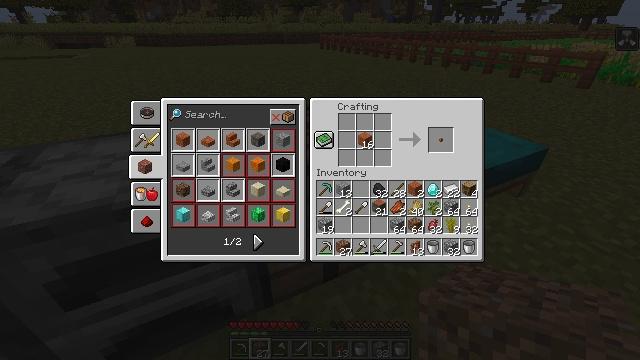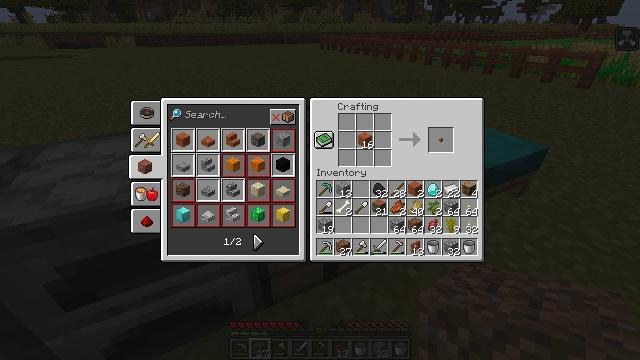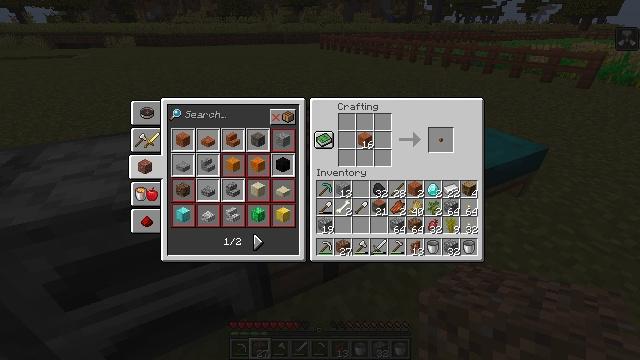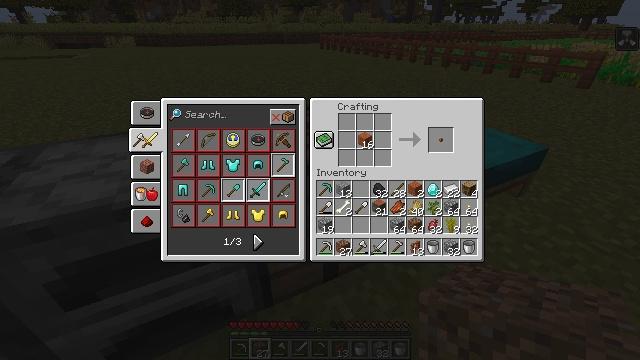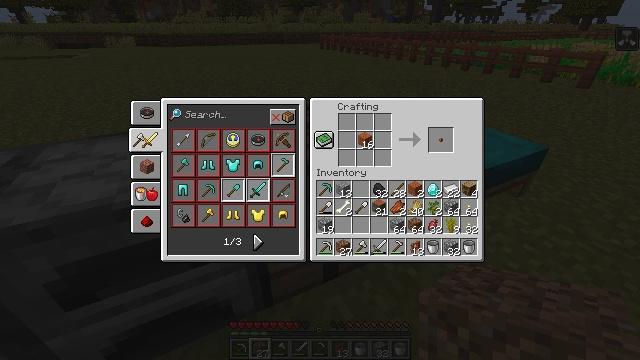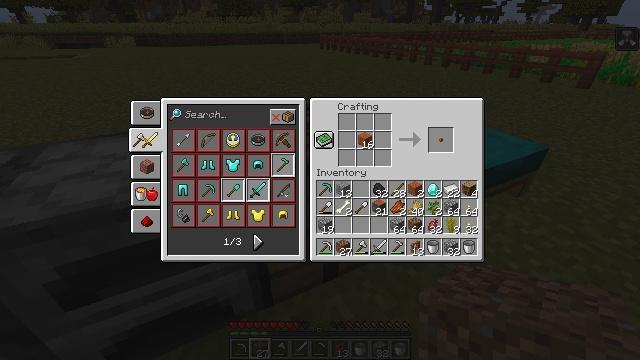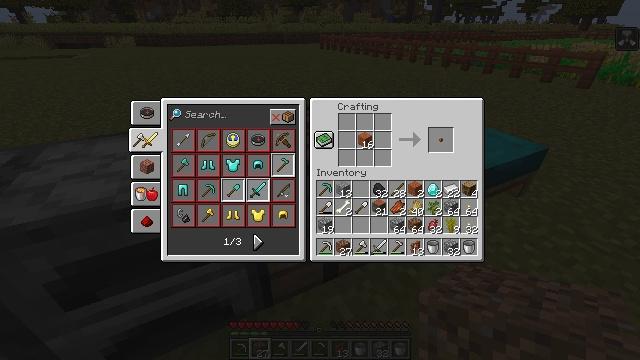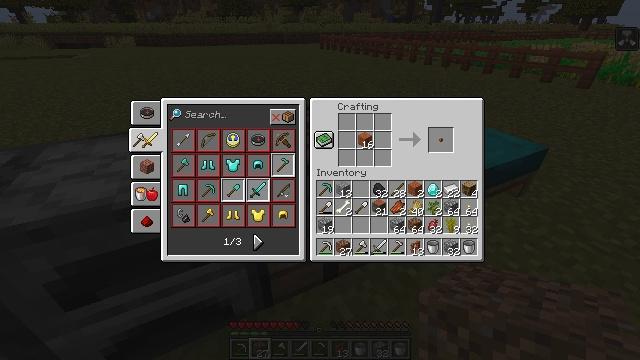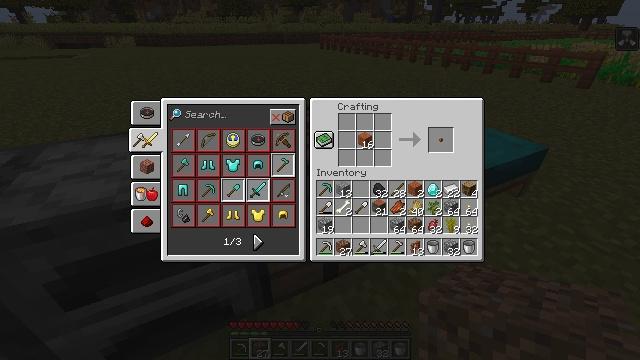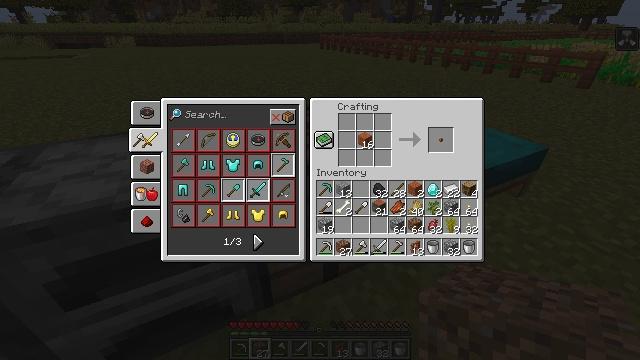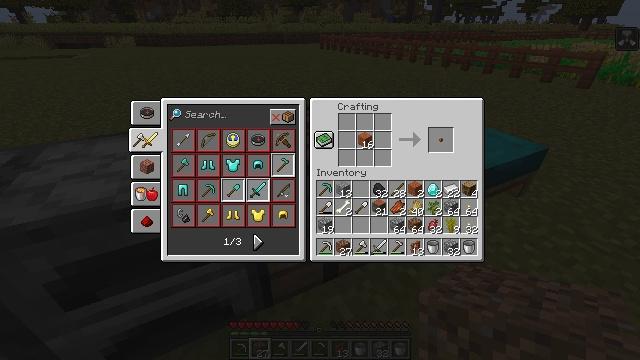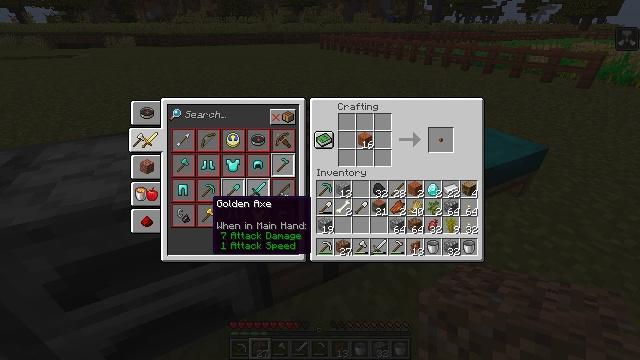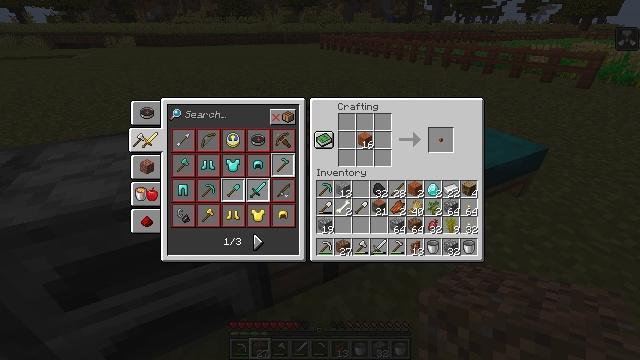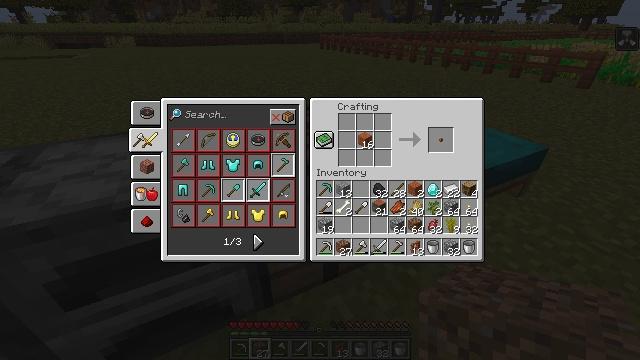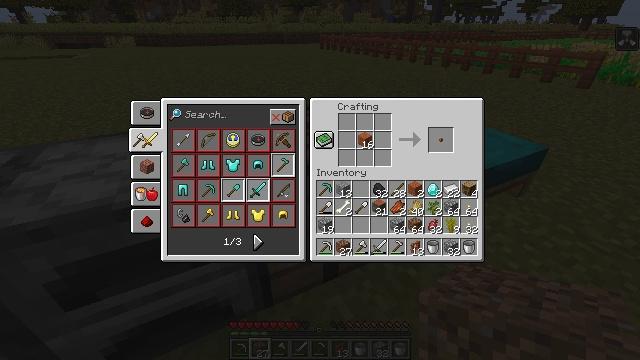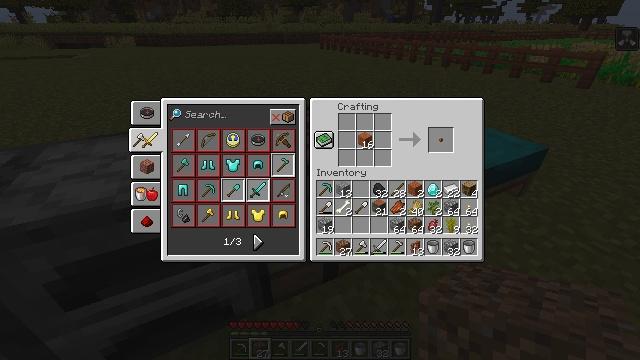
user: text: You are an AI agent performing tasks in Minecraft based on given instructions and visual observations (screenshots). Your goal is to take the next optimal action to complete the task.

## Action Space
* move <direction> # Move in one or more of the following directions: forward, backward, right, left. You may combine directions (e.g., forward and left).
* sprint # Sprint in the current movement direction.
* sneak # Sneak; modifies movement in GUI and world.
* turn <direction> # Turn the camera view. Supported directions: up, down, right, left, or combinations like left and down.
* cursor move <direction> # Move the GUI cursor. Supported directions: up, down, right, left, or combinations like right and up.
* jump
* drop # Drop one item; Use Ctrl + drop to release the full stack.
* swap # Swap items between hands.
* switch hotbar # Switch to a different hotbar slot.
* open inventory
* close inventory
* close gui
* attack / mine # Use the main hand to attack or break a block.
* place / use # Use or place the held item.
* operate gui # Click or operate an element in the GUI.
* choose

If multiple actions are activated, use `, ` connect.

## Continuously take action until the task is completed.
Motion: motion action
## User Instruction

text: Create an acacia sign on the crafting table.
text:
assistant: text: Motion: no_op
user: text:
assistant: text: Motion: no_op
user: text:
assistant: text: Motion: operate gui
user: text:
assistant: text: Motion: operate gui
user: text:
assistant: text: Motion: operate gui
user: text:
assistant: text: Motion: operate gui
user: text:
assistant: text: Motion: no_op
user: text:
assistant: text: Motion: no_op
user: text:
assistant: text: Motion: no_op
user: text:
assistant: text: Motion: no_op
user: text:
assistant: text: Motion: no_op
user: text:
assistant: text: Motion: no_op
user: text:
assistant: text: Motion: no_op
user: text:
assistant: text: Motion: no_op
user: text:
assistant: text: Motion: cursor move down
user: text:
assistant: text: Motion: cursor move down
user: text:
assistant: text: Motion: no_op
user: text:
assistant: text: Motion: cursor move down
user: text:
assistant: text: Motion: no_op
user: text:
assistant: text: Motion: cursor move right and down
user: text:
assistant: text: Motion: cursor move right and down
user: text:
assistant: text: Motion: cursor move right and down
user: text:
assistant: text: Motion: cursor move right and down
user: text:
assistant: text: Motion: no_op
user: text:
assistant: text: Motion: no_op
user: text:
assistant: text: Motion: no_op
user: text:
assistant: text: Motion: no_op
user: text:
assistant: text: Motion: no_op
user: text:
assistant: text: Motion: operate gui
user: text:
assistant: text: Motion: operate gui